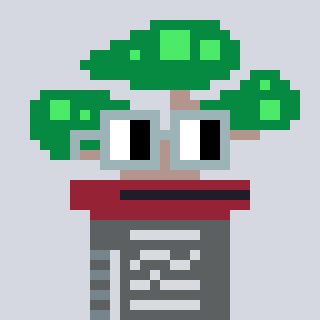
a pixel art character with square dark gray glasses, a bonsai-shaped head and a darkbrown-colored body on a cool background